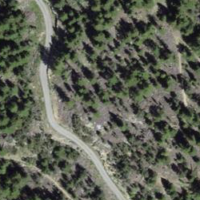
EUNIS habitat code: 43
Species observed at this site:
Campanula barbata